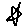
Label: star